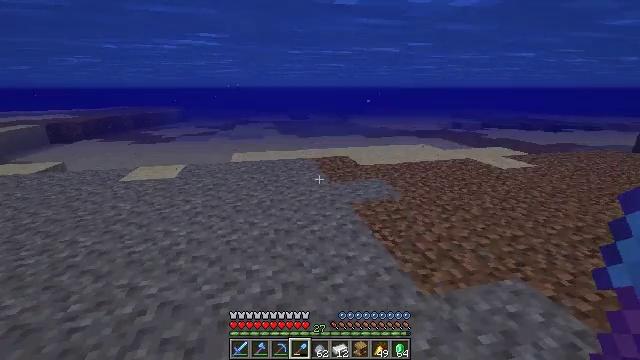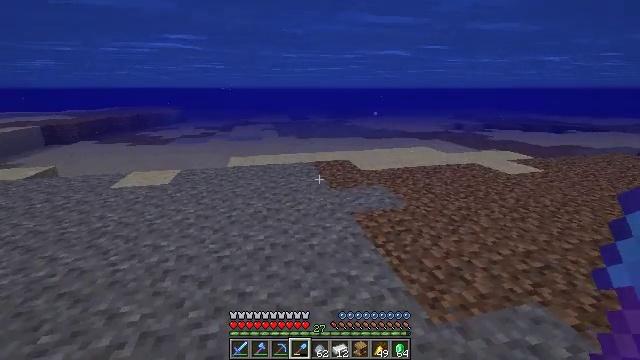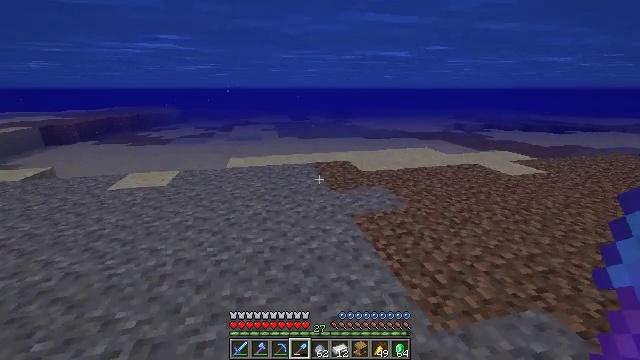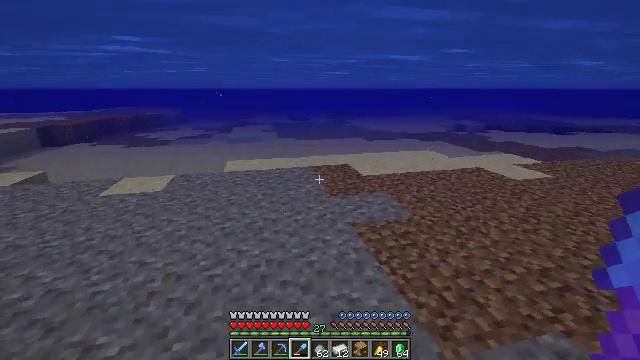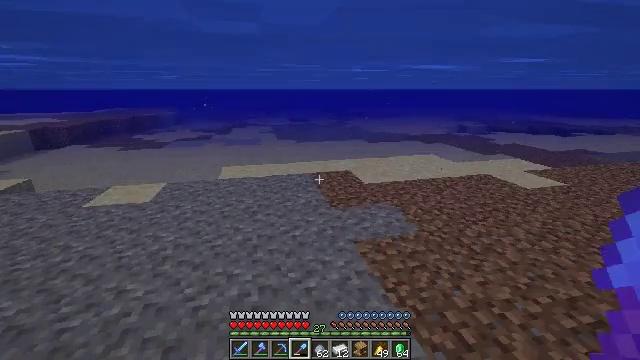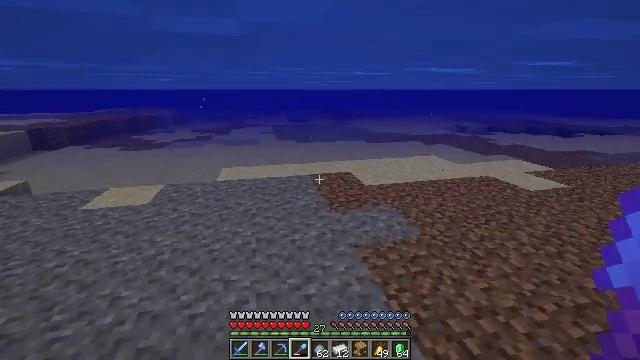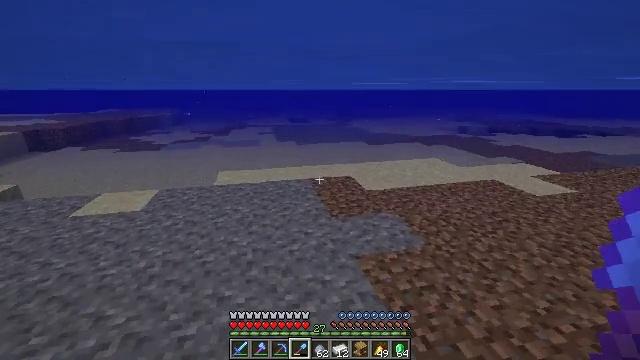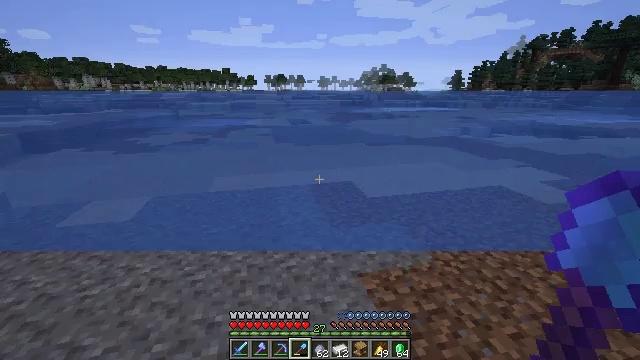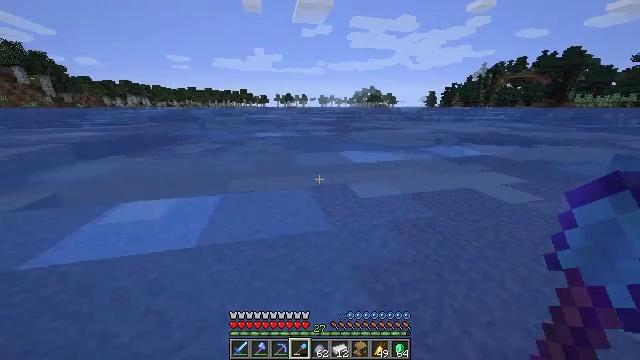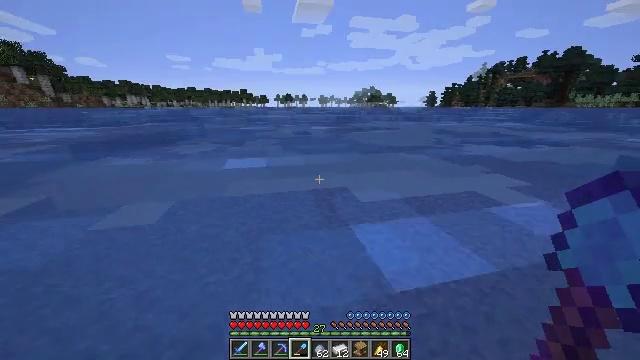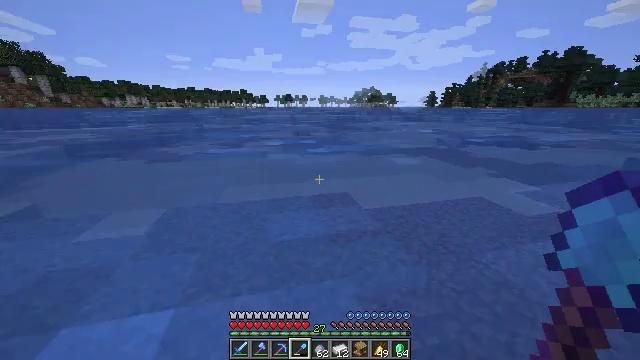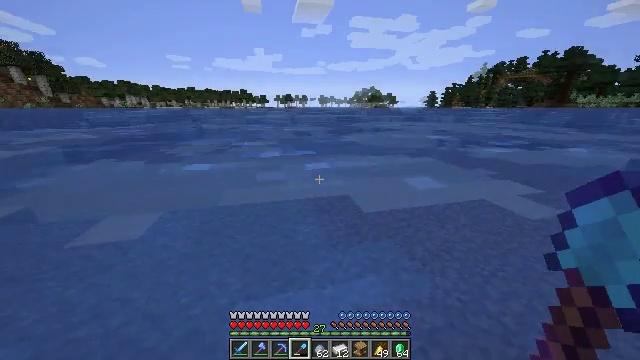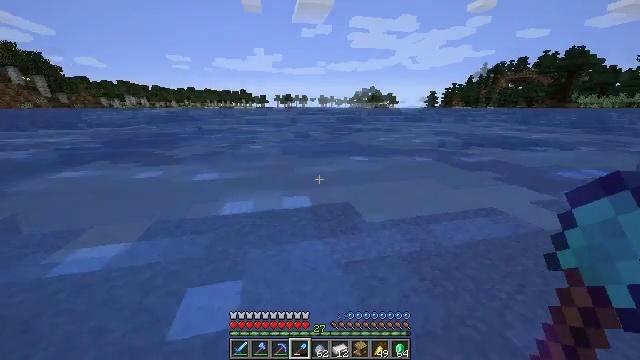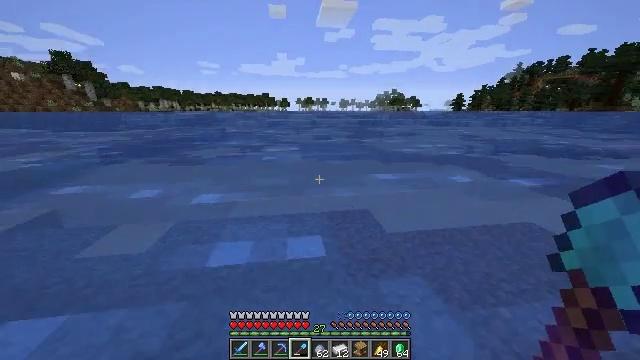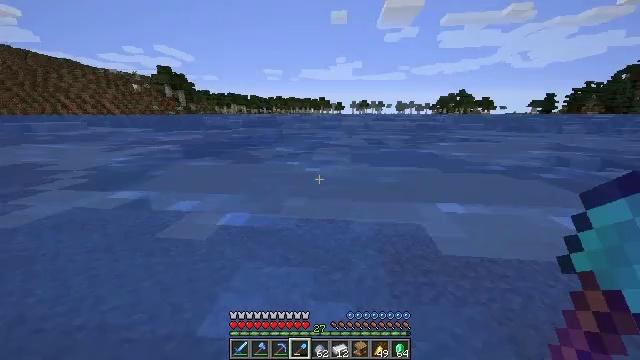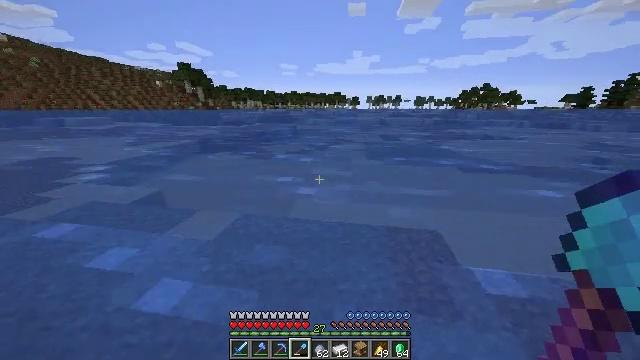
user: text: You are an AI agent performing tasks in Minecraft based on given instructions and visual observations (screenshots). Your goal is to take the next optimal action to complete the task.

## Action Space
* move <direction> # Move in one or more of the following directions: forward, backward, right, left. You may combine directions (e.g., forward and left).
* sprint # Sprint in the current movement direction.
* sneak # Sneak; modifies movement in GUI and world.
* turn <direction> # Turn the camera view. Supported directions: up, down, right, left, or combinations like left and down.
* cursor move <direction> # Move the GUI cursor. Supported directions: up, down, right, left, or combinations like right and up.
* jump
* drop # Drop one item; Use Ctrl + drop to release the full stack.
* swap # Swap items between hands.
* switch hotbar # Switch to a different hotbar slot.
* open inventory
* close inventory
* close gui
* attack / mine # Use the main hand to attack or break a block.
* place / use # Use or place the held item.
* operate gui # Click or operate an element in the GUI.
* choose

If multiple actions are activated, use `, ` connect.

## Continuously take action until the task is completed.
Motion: motion action
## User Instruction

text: Mine the clay from the riverbed.
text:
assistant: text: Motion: move forward, sprint, jump
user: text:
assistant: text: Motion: move forward, sprint, jump
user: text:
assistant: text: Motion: move forward, sprint, jump
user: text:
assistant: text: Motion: move forward, sprint, jump
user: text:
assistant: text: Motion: move forward, sprint, jump
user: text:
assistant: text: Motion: move forward, sprint, jump
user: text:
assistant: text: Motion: move forward, sprint, jump
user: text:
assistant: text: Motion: move forward, sprint, jump
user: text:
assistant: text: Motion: move forward, sprint, jump
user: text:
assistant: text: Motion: move forward, sprint, jump
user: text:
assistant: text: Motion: move forward, sprint, jump
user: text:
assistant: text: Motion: move forward, sprint, jump
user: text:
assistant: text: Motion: move forward, sprint, turn left, jump
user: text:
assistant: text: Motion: move forward, sprint, turn left, jump
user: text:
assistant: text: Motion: move forward, sprint, turn left and down, jump
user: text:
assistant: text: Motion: move forward, sprint, turn down, jump
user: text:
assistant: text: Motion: move forward, sprint, turn down, jump
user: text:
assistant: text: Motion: move forward, sprint, jump
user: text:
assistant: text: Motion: move forward, sprint, jump
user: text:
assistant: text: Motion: move forward, sprint, jump
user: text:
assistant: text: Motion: move forward, sprint, jump
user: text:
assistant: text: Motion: move forward, sprint, jump
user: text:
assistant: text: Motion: move forward, sprint, turn down, jump
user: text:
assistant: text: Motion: move forward, sprint, turn down, jump
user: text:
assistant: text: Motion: move forward, sprint, turn down, jump
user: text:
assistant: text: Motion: move forward, sprint, turn down, jump
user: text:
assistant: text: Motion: move forward, sprint, turn down, jump
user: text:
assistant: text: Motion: move forward, sprint, turn down, jump
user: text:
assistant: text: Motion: move forward, sprint, turn down, jump
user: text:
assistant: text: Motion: move forward, sprint, turn down, jump